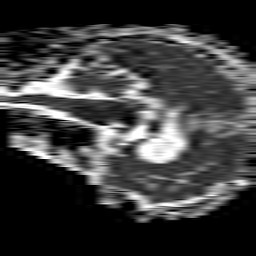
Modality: ADC
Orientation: sagittal
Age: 63
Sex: male
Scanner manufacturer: philips
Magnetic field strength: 1.5 T
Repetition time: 4.6 s
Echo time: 0.09059 s